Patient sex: F
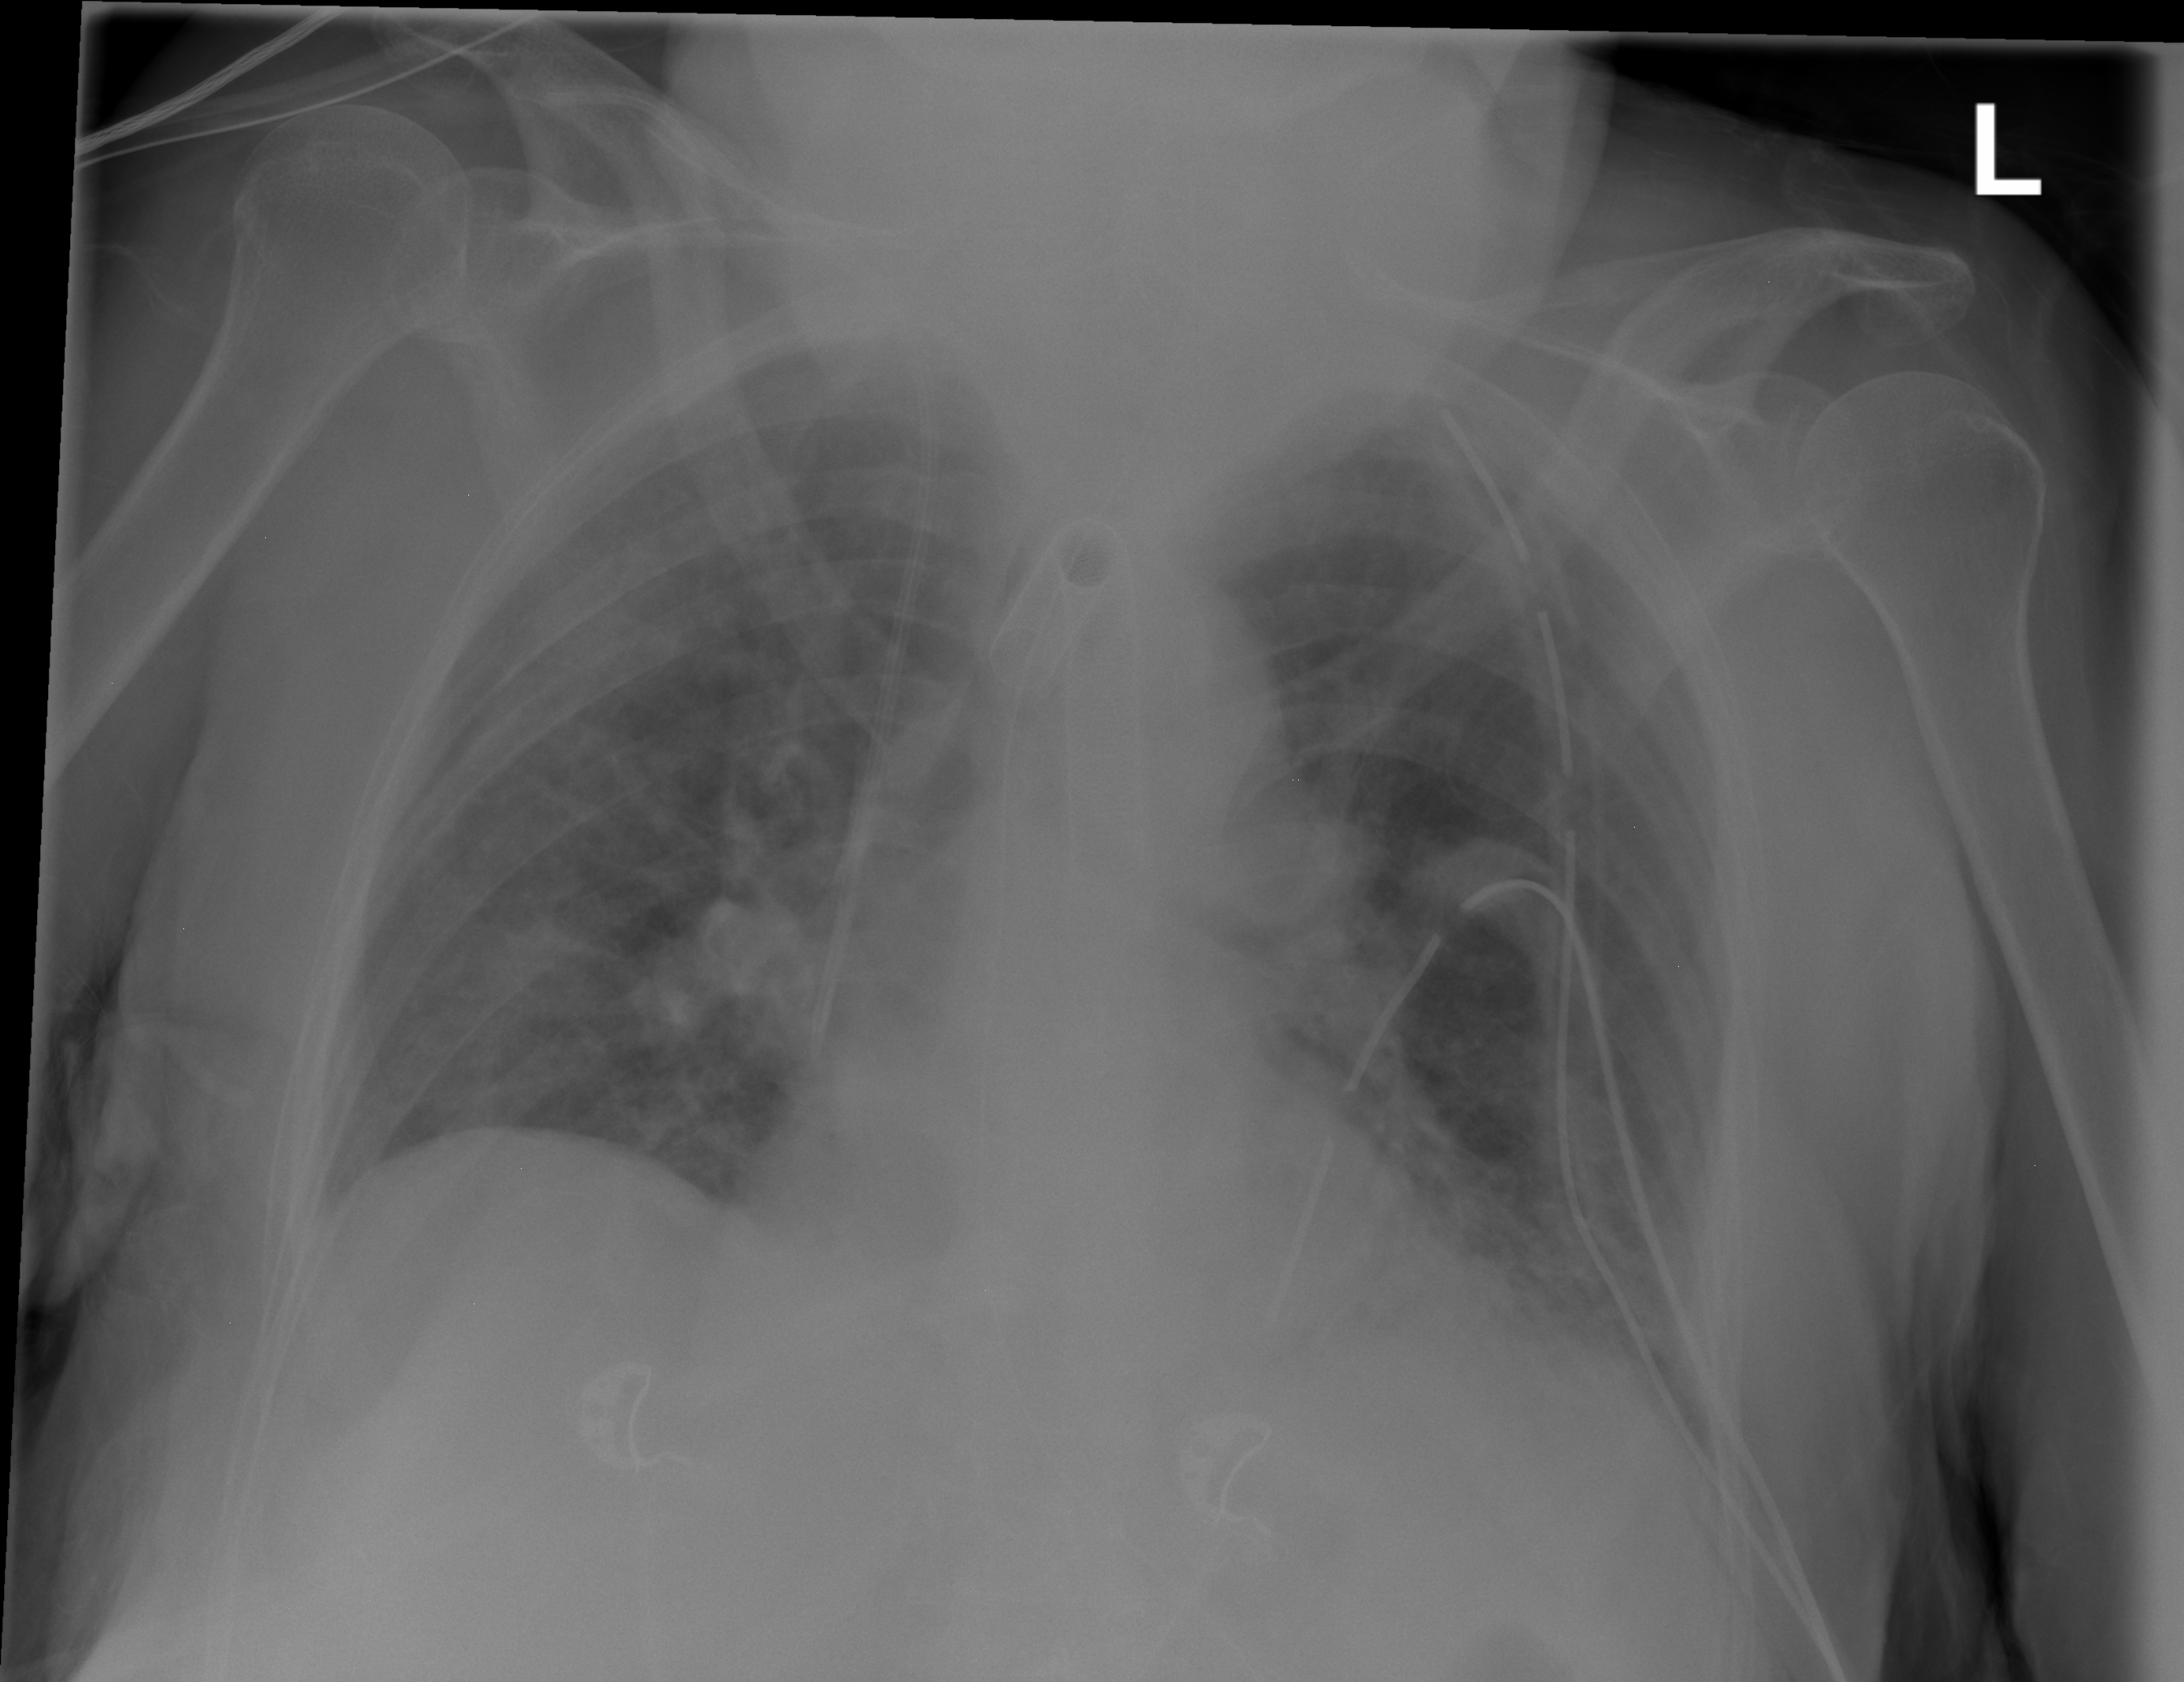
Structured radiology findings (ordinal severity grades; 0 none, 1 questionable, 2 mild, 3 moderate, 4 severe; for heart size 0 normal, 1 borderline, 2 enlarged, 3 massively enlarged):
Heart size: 1
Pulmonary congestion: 2
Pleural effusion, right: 0
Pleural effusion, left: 2
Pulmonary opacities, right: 0
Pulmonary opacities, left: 2
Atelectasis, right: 0
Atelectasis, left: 0